Aerial crown-view tile of a tropical tree (Barro Colorado Island, Panama), acquired 20250818:
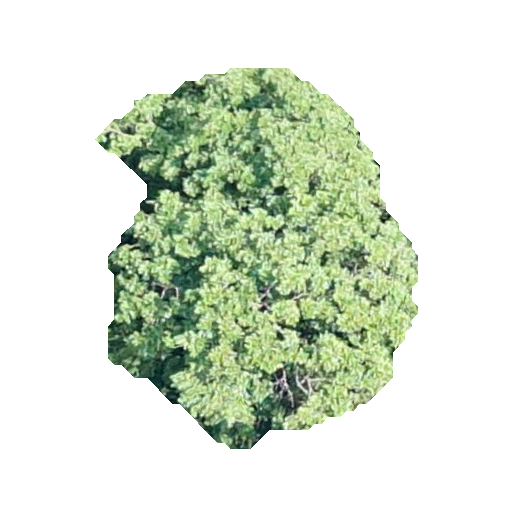
Species: Simarouba amara
GBIF accepted scientific name: Simarouba amara
Crown area: 126.607 m²